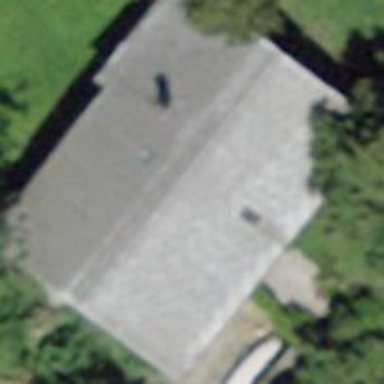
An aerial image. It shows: Simple and straightforward house.